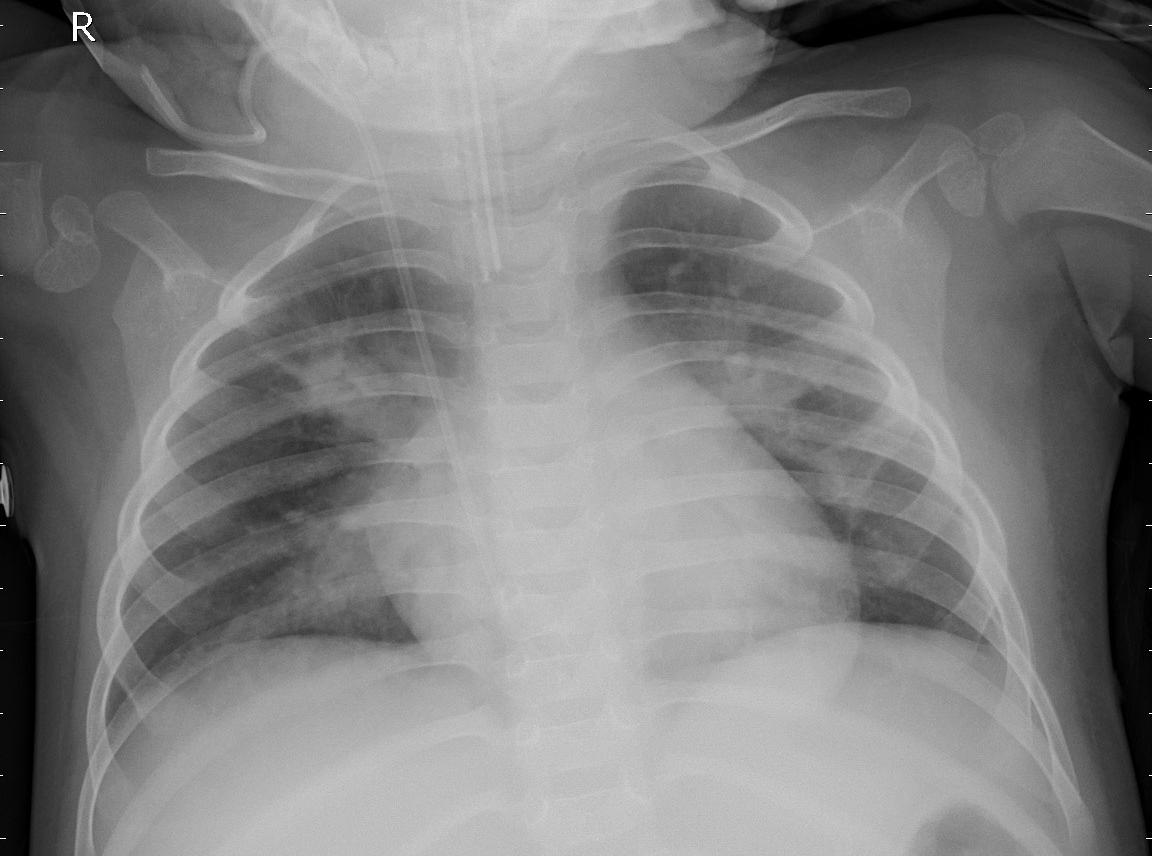
Diagnosis: PNEUMONIA